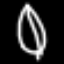
Label: leaf